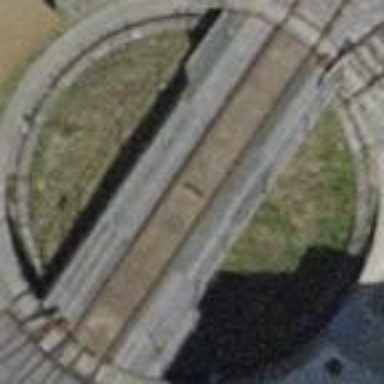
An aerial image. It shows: Yard with single track and railway turntable.